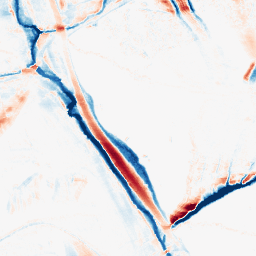
Category: morphological
Decomposition family: morphological_ellipse
Decomposition parameters: operation: average
width: 10
height: 30
Upsampling method: quadratic
Upsampling parameters: scale: 4
Upsampling scale: 4